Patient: sex M, age 68
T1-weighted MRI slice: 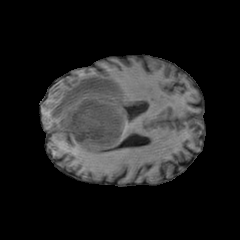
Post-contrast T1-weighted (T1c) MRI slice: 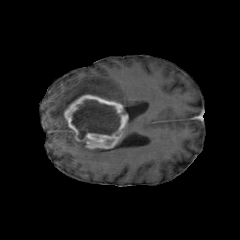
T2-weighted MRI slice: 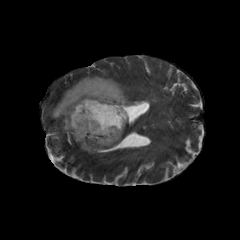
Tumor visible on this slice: yes
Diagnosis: Glioblastoma, IDH-wildtype
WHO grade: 4